Question: I have to use post to a google script (see below) and I want in the end of the script receive a feedback from it that everything went okay.
'''
function doPost(e){
var idm = e.parameter.idm;
var sheet_purchaseHistory = SpreadsheetApp.getActive().getSheetByName('purchaseHistory');
var date = new Date();
var time = Utilities.formatDate(date, 'Asia/Tokyo', 'yyyy/MM/dd HH:mm:ss');
sheet_purchaseHistory.getRange(sheet_purchaseHistory.getLastRow()+1, 1).setValue(time);
sheet_purchaseHistory.getRange(sheet_purchaseHistory.getLastRow(), 2).setValue(mailadress);
return ContentService.createTextOutput(JSON.stringify({'status': 'success'})).setMimeType(ContentService.MimeType.JSON);
}
'''
In my cpp code I have:
header (.h)
'''
QNetworkRequest request;
QNetworkAccessManager *manager;
QByteArray ba;
QNetworkReply* reply;
'''
Constructor:
'''
manager = new QNetworkAccessManager(this); // I tried with and without parsing the (this)
request.setUrl(QUrl("https://script.google.com/macros/s/AKfycbzhHBpZ8jMfa2bwE_A0lQJNqOzVl894dcjkch_-0mNC6EX9usn1/exec"));
'''
Inside a function:
'''
manager->setRedirectPolicy(QNetworkRequest::NoLessSafeRedirectPolicy);
request.setHeader(QNetworkRequest::ContentTypeHeader, "application/x-www-form-urlencoded");
QUrlQuery postData;
postData.addQueryItem("idm", "string");
QNetworkReply *rp = manager->post(request,postData.toString(QUrl::FullyEncoded).toUtf8());
QEventLoop loop;
connect(rp, SIGNAL(finished()), &loop, SLOT(quit())); //readready SIGNAL also tried
loop.exec();
QByteArray data = rp->readAll();
QString dataReply(data);
qDebug() << dataReply;
'''
What happens is that I always receive null. I already tried several combinations such as different signals (readyread, finished...), using QUrlQuery and ByteArray, setting different headers, but with no success.
I also noticed that, when my parameters are in my request (<URL> I can receive the return. (In this case by removing the parameters from "postdate" and including them in post "req"
'''
QNetworkReply *rep = man->post(req,postdata);
'''
PRINT OF THE RESTEStTEST: I tried to post using <URL> and it worked properly. It gave the following comments

Could someone help me please?
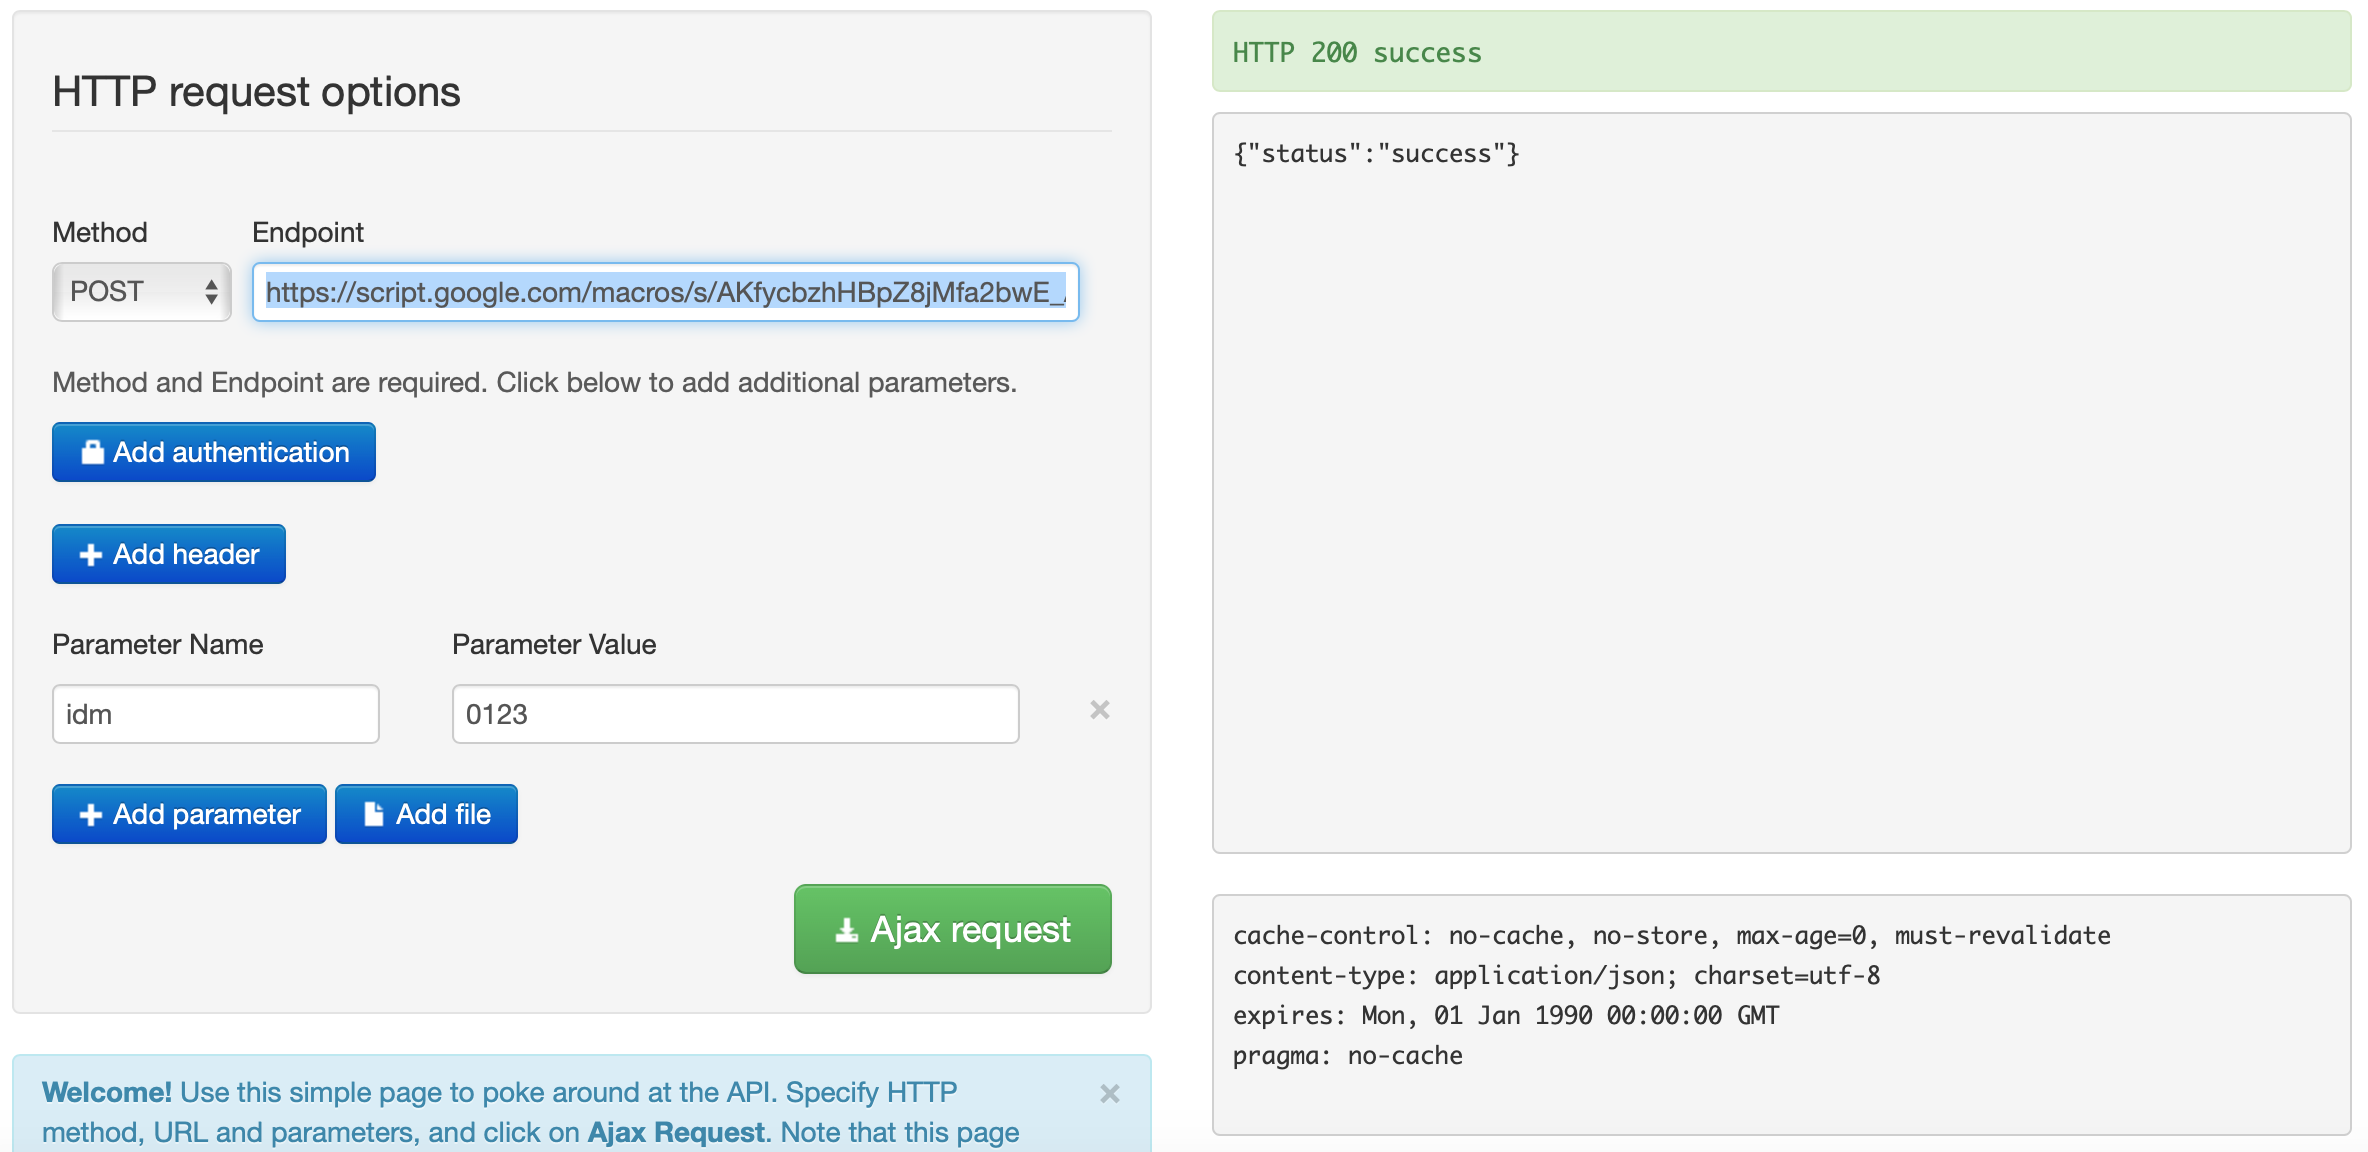
Answer: With the help of the following command using curl I was able to analyze the request:
'''
curl --trace-ascii output.txt -d "idm=0123" -L "https://script.google.com/macros/s/AKfycbzhHBpZ8jMfa2bwE_A0lQJNqOzVl894dcjkch_-0mNC6EX9usn1/exec"
'''
In the .txt file is the following line:
'''
# ...
== Info: Issue another request to this URL: 'https://script.googleusercontent.com/macros/echo?user_content_key=odFvp9PfkjN-H6-IhBUWhj1XC4LbgGXq3moew78NtUkeQAI4UCwjEaz33jH1p_VSrMLvl9R-1p2f-LCuIURpcA9ynEuB76Kdm5_BxDlH2jW0nuo2oDemN9CCS2h10ox_1xSncGQajx_ryfhECjZEnDmqvNuuY9_pIuNLYjrNDt9AJiVy2Q9_jt9ucsQKYIYmzKj2_WuA-BZmfTxlnQZT_cbqvF_hZXXo&lib=MbJJIMSCHwBgrN--y_1G9PbYl-ov70HvX'
== Info: Switch from POST to GET
# ...
'''
That tells us that in the redirection is changed from POST to GET so it is not taken into account with the attribute <URL> that continues trying with POST. So the solution is to handle the redirect manually.
'''
QNetworkAccessManager manager;
QNetworkRequest request;
QUrl url("https://script.google.com/macros/s/AKfycbzhHBpZ8jMfa2bwE_A0lQJNqOzVl894dcjkch_-0mNC6EX9usn1/exec");
request.setUrl(url);
request.setHeader(QNetworkRequest::ContentTypeHeader, "application/x-www-form-urlencoded");
QUrlQuery postData;
postData.addQueryItem("idm", "string");
QNetworkReply *reply_post = manager.post(request, postData.toString(QUrl::FullyEncoded).toUtf8());
QEventLoop loop;
QObject::connect(reply_post, &QNetworkReply::finished, &loop, &QEventLoop::quit);
loop.exec();
QNetworkRequest redirect_request;
redirect_request.setUrl(reply_post->attribute(QNetworkRequest::RedirectionTargetAttribute).toUrl());
reply_post->deleteLater();
QNetworkReply *reply_get = manager.get(redirect_request);
QObject::connect(reply_get, &QNetworkReply::finished, &loop, &QEventLoop::quit);
loop.exec();
qDebug()<< reply_get->readAll();
reply_get->deleteLater();
'''
Output:
'''
OK
'''